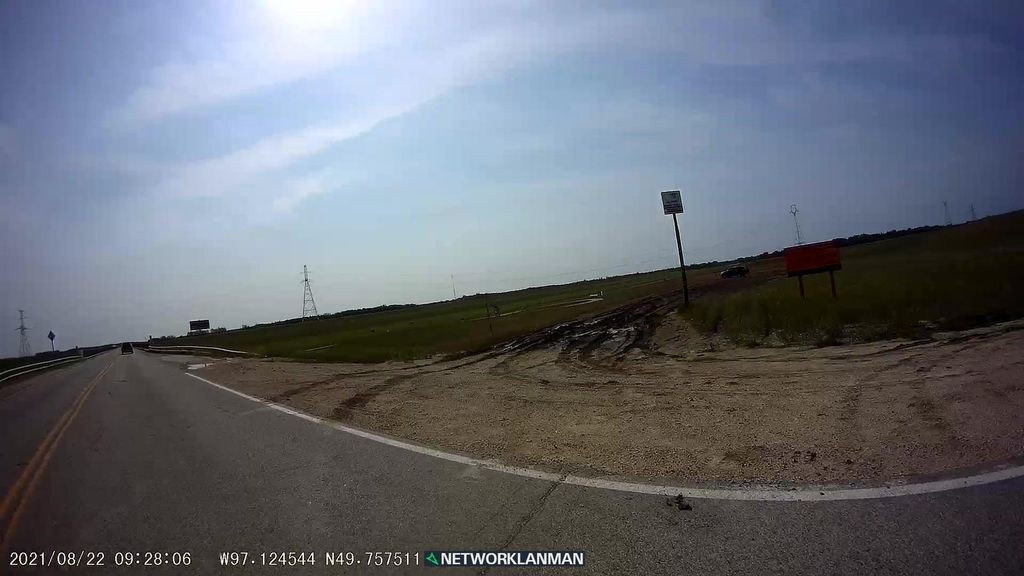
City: winnipeg